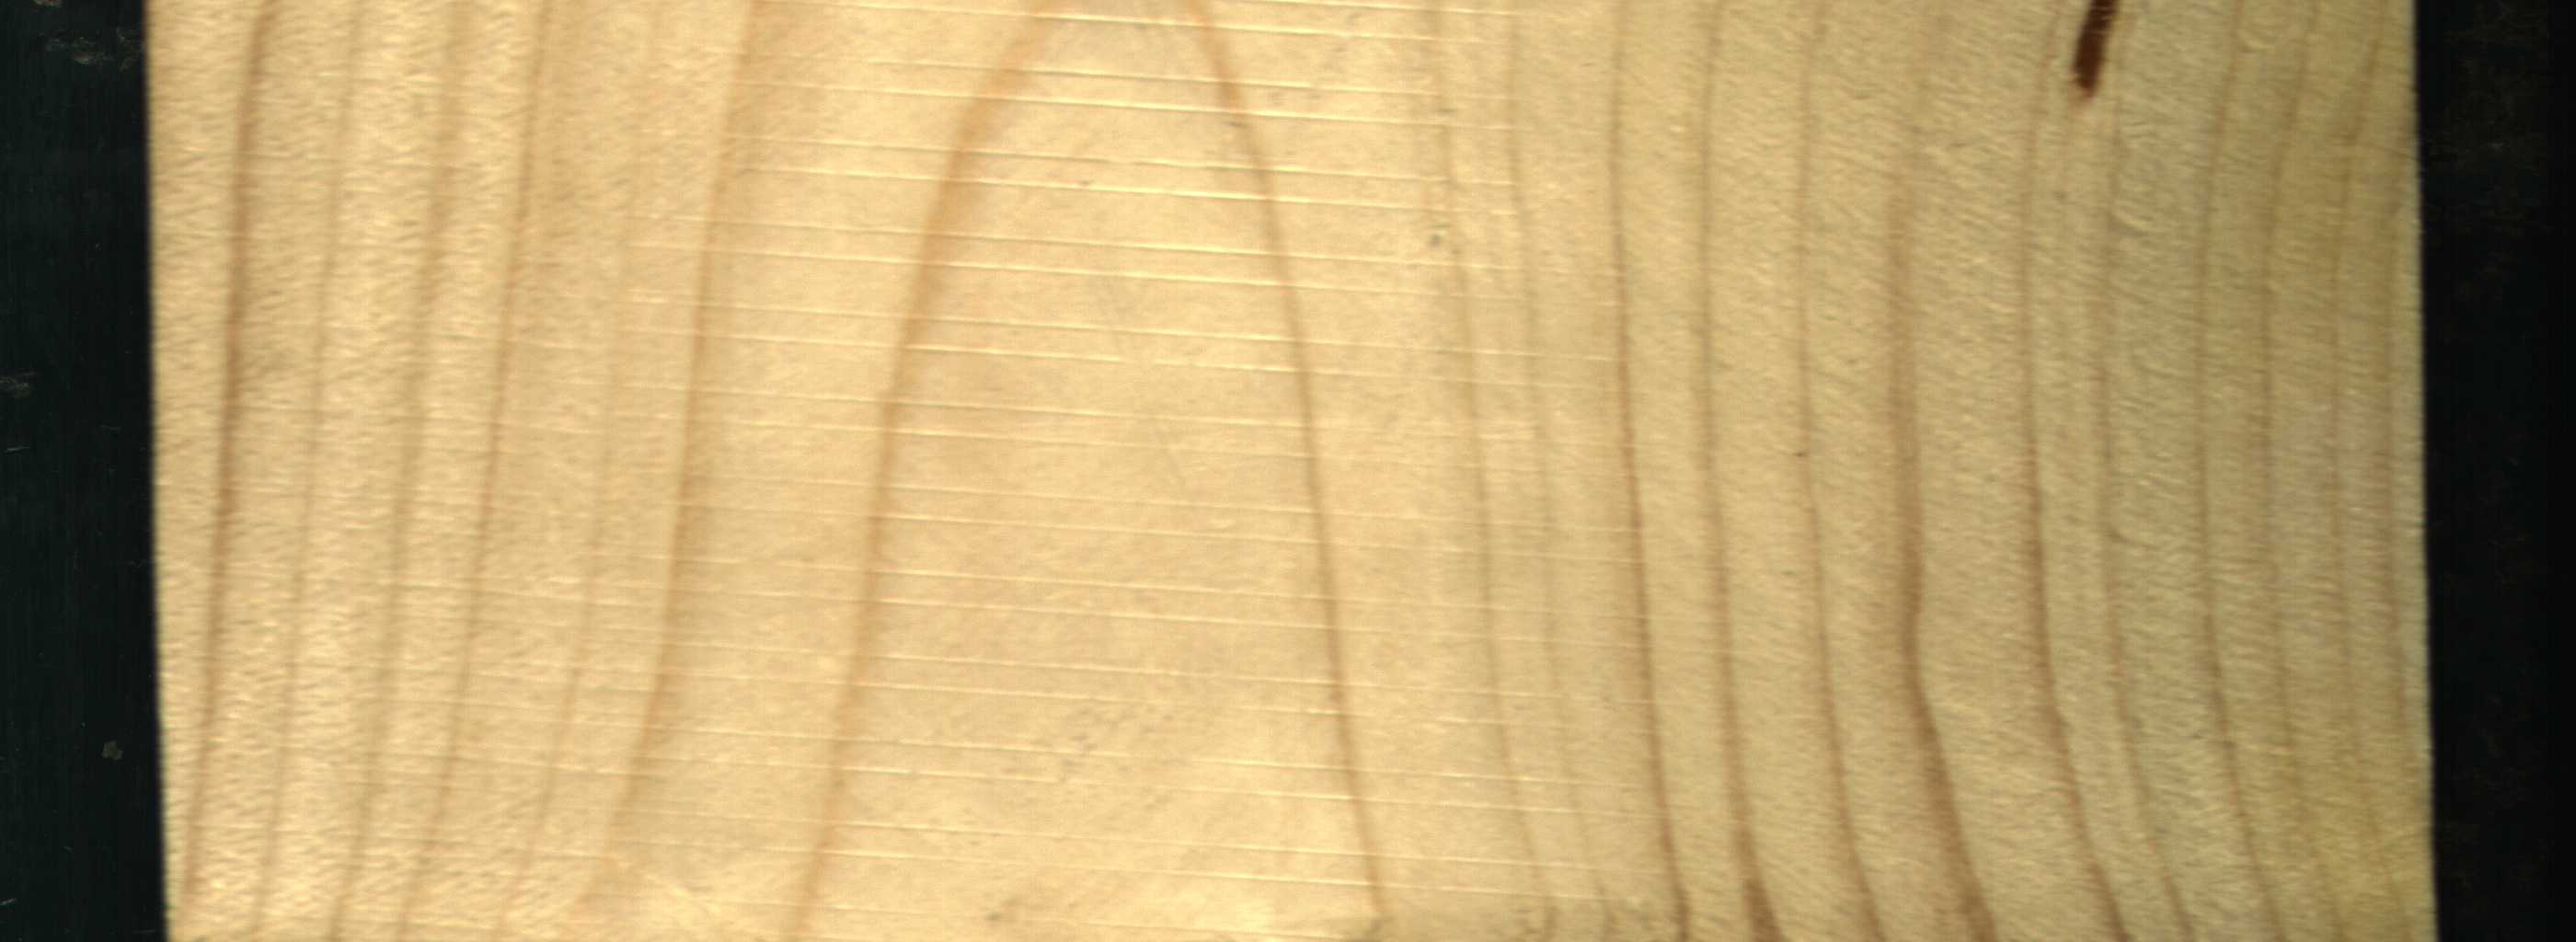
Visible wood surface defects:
resin